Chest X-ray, PA view. Patient: 69 years old, sex F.
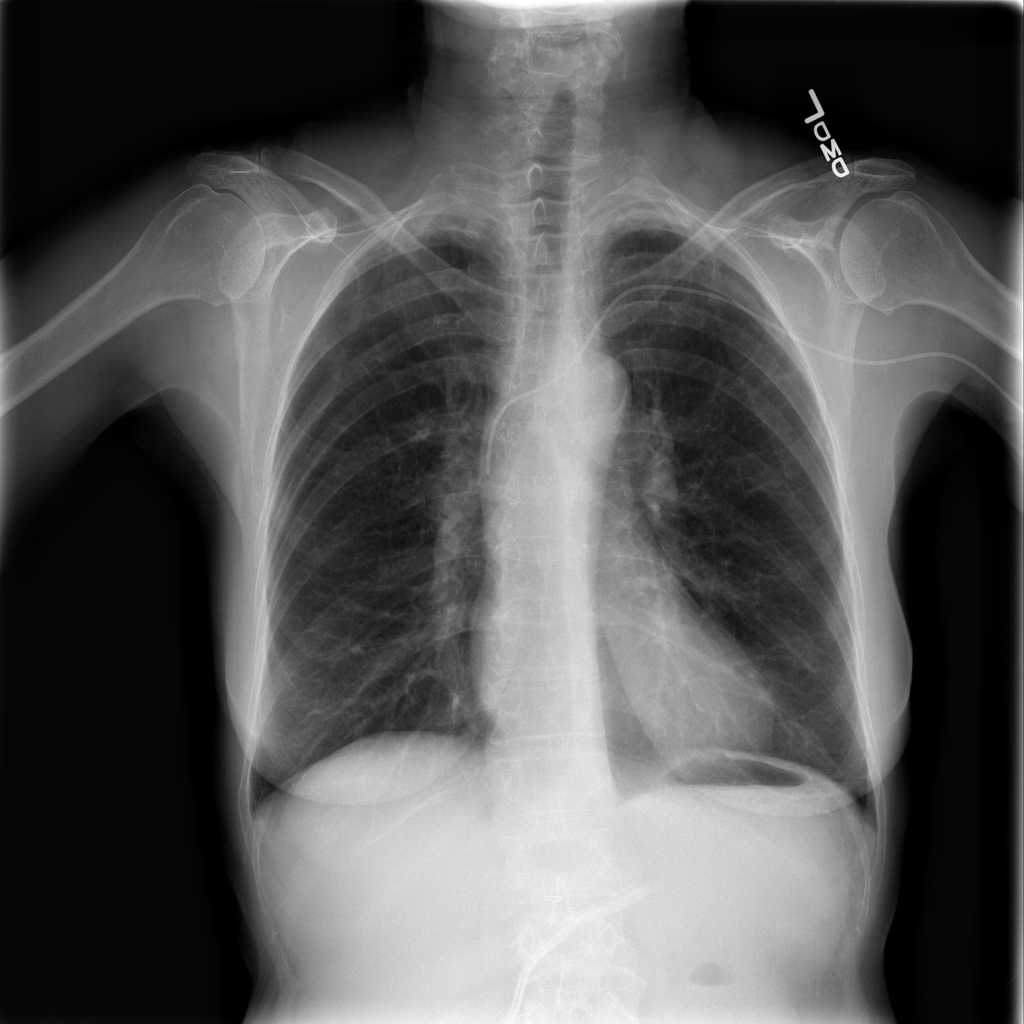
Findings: No Finding